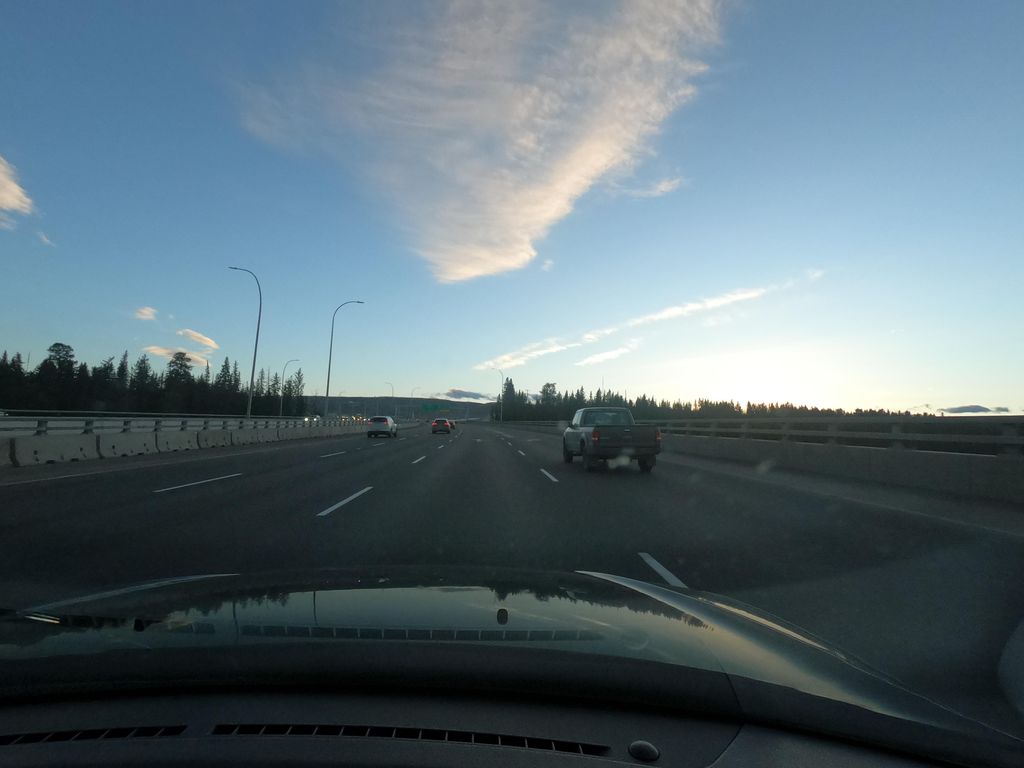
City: calgary